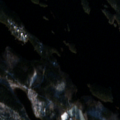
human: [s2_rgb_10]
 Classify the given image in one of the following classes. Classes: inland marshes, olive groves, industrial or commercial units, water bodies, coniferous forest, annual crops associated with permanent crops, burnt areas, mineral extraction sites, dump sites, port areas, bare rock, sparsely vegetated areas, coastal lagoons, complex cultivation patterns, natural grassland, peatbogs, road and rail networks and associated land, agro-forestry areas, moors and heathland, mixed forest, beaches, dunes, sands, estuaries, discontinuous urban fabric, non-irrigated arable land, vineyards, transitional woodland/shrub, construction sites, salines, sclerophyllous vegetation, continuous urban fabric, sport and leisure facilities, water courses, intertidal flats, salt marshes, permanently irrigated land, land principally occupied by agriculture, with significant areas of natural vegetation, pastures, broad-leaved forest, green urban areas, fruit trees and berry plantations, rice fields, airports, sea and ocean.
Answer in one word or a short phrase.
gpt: broad-leaved forest, mixed forest, water bodies